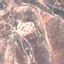
Land use / land cover: HerbaceousVegetation